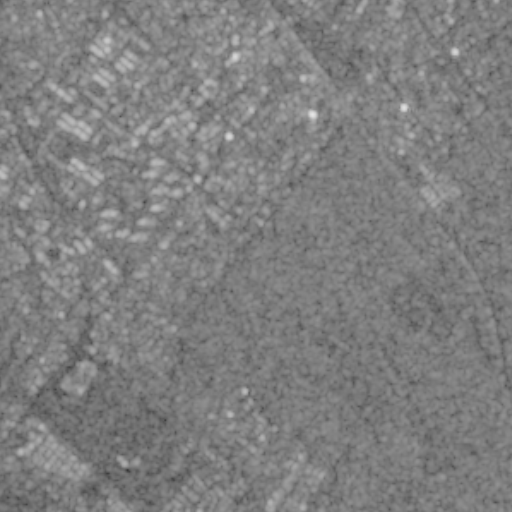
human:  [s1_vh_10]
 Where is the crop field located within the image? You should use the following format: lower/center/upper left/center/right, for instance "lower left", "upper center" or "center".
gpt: The crop field is located in the lower left of the image.
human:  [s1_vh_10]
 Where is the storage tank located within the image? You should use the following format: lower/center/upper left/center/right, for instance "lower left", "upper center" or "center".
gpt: The storage tank is located in the lower left of the image.
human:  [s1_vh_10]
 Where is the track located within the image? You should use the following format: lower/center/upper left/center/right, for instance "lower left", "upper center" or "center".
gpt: The track is located in the upper left of the image.
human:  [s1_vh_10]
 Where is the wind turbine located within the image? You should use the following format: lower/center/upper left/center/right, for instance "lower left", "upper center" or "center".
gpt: The wind turbine is located in the lower left of the image.
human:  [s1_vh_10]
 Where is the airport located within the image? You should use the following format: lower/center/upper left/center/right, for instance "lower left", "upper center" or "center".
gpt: There is no airport in the image.

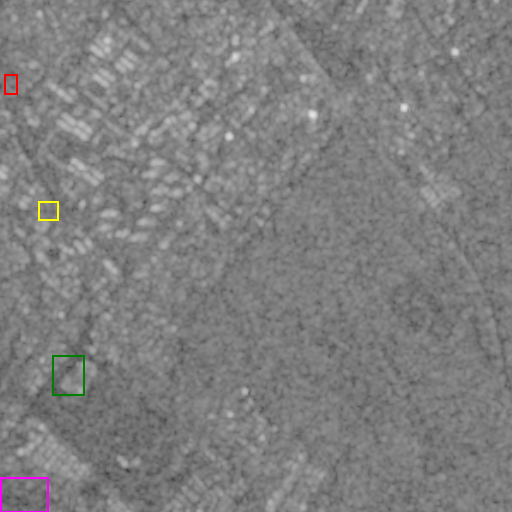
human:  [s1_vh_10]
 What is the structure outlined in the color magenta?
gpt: The structure outlined in magenta is a crop field.
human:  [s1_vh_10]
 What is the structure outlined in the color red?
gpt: The structure outlined in red is a gas station.
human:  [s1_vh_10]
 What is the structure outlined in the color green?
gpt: The structure outlined in green is a parking lot.
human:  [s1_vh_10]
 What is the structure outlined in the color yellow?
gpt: The structure outlined in yellow is a power substation.
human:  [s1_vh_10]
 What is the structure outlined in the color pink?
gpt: There is no pink outline.